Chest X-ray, AP view. Patient: 33 years old, sex F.
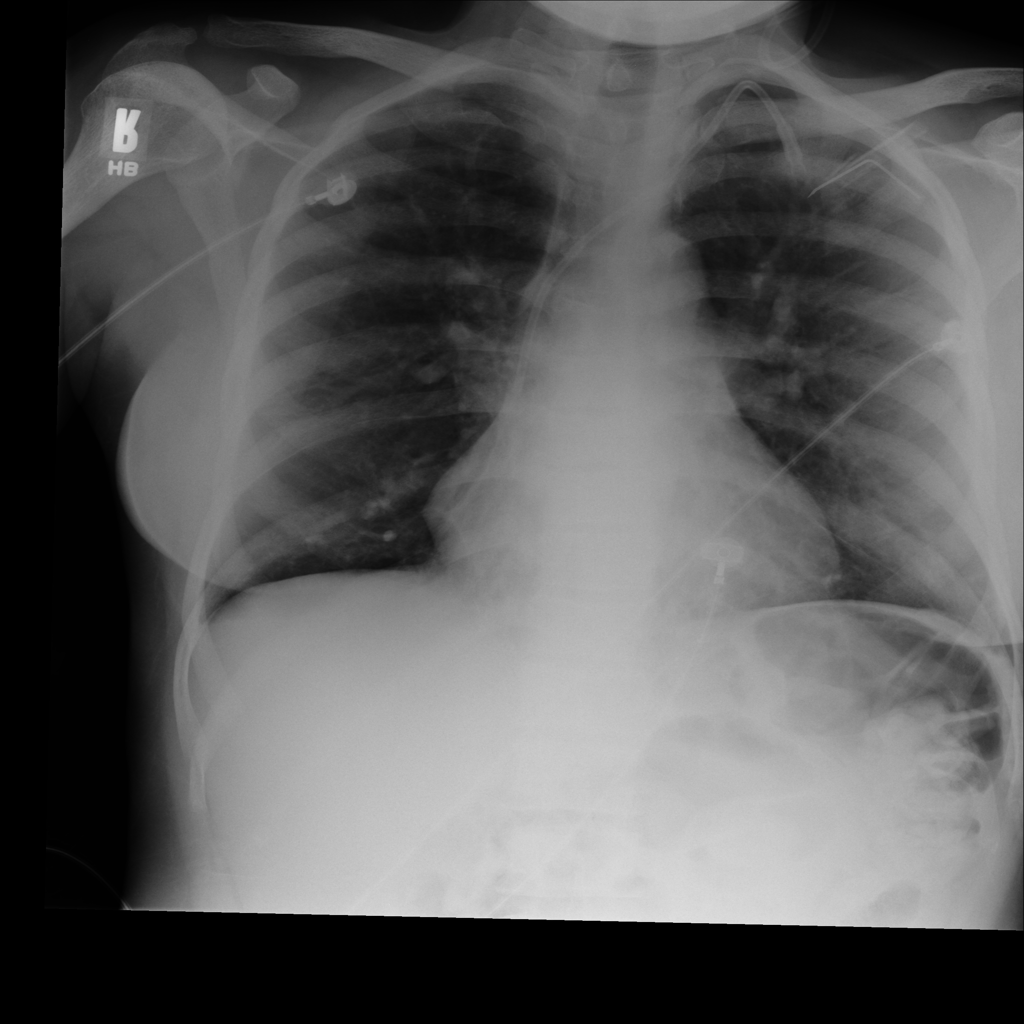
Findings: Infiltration